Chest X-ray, AP view. Patient: 47 years old, sex M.
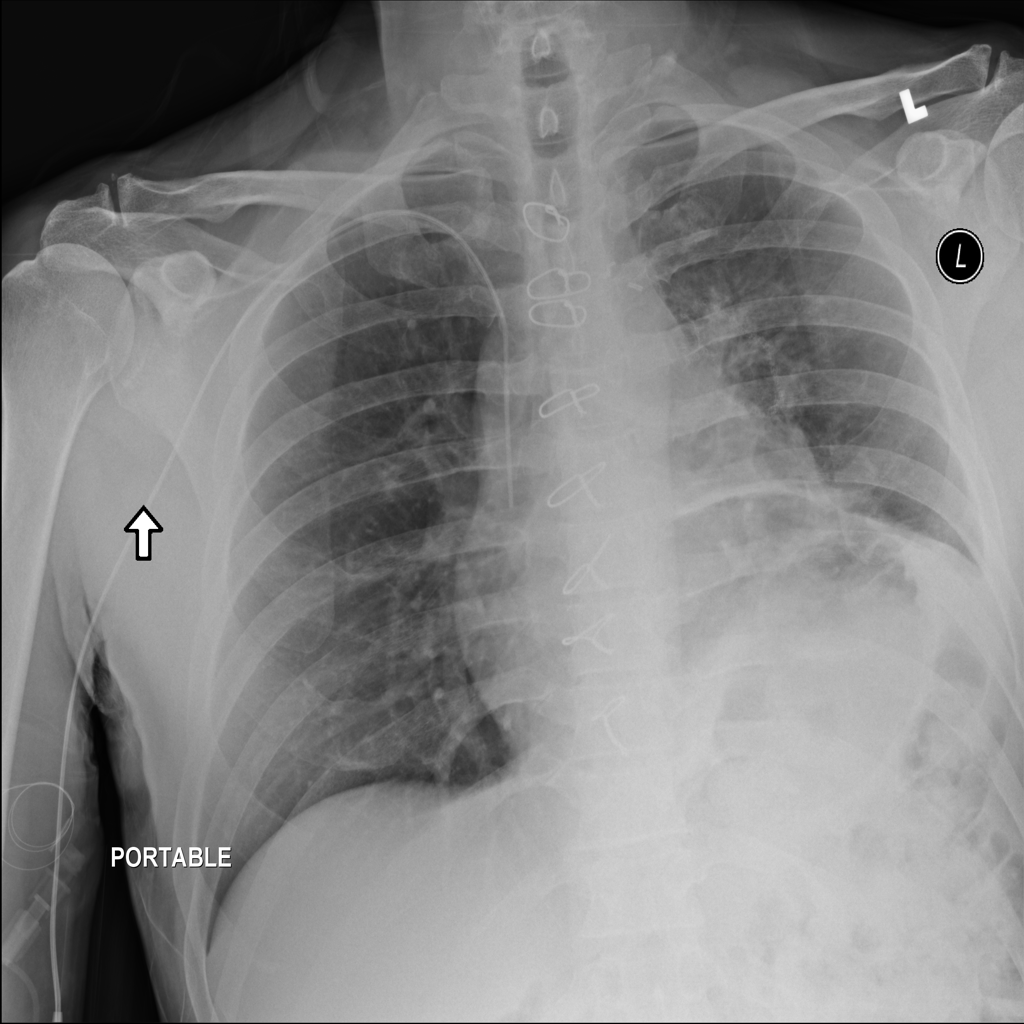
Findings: No Finding